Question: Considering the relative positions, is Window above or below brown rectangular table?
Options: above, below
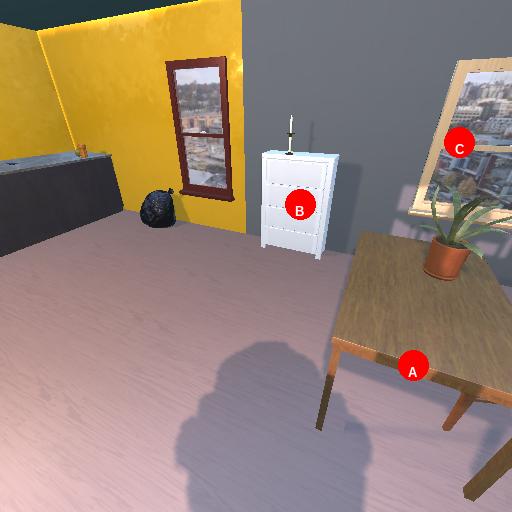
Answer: above